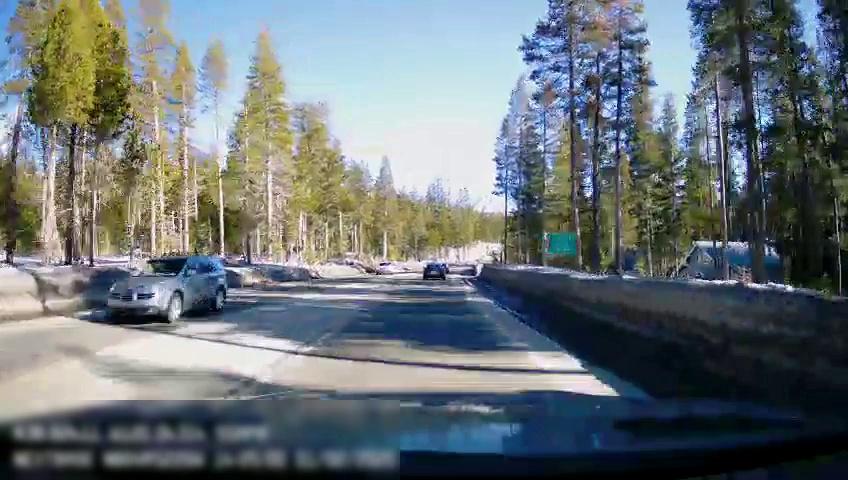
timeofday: Day
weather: Snowy
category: Drivable Space
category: Vehicles | Car
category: Vehicles | SUV
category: Vehicles | SUV
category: Traffic | Signs